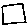
Label: square